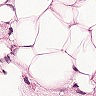
Metastatic tissue present: yes